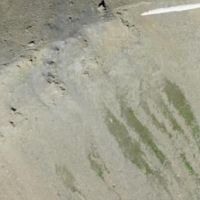
EUNIS habitat code: 48
Species observed at this site:
Corvus corax